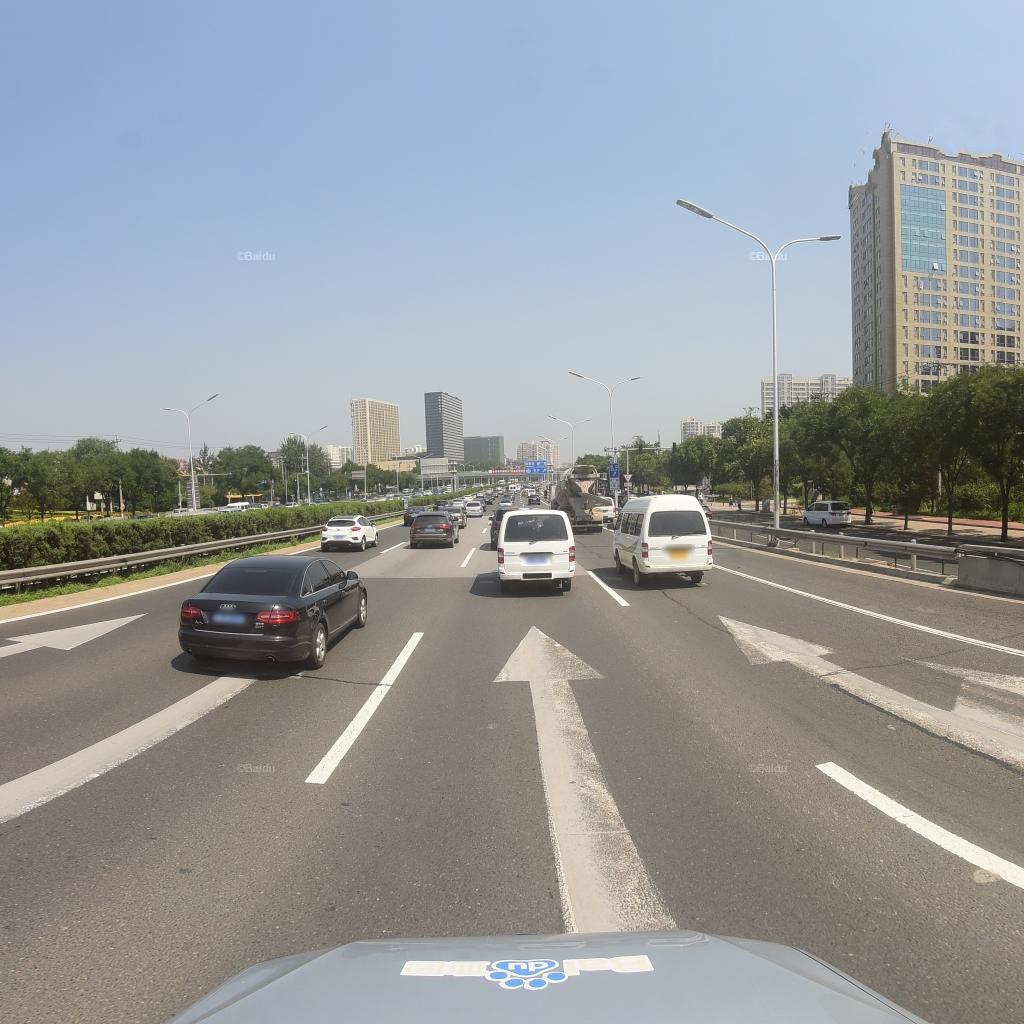
Region: Fengtai
Road damage annotations: longitudinal patch, longitudinal patch, transverse patch, transverse patch, longitudinal patch